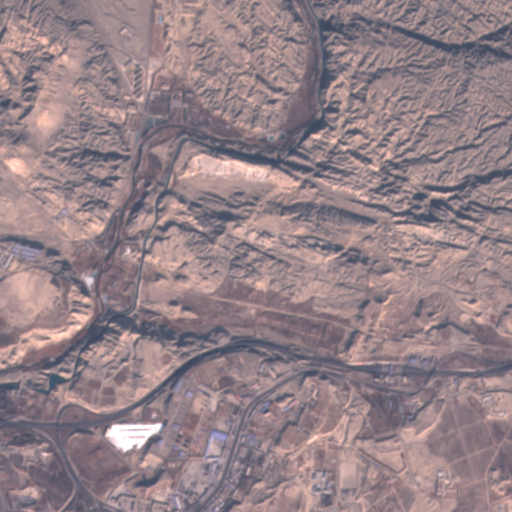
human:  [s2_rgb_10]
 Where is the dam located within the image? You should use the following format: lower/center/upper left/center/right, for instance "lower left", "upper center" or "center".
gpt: The dam is located in the lower left of the image.
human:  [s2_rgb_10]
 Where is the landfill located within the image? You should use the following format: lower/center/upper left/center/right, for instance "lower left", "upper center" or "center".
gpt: The landfill is located in the center left of the image.
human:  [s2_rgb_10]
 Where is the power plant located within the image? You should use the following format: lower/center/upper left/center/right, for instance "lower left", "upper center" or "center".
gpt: There is no power plant in the image.